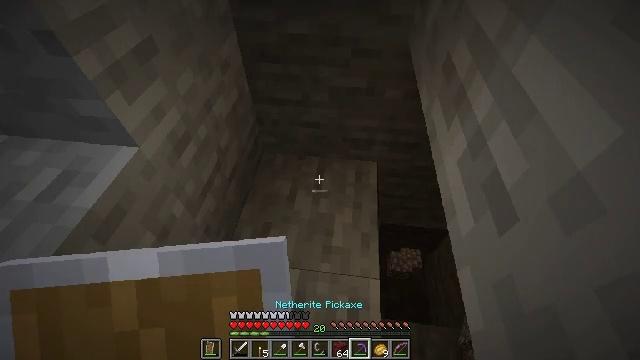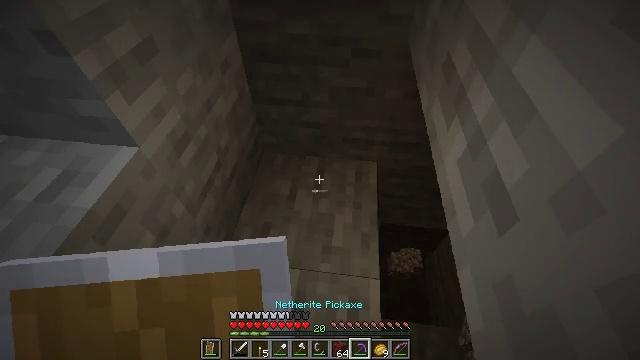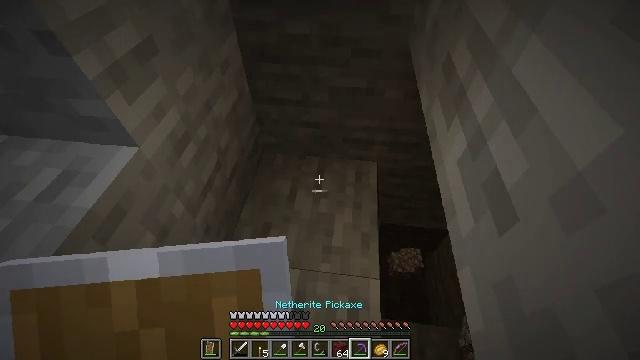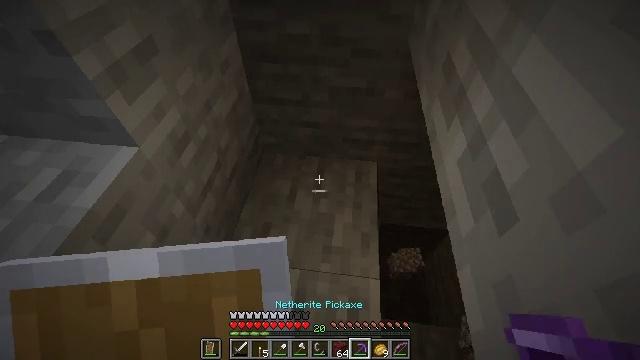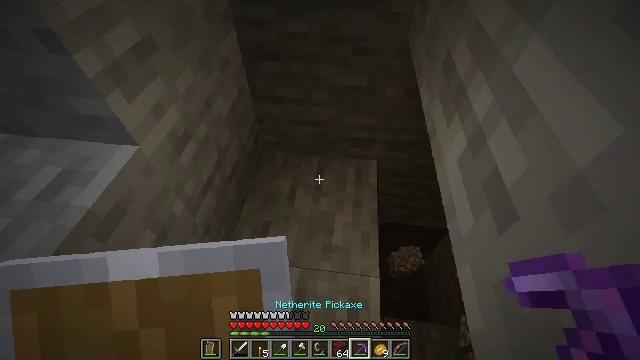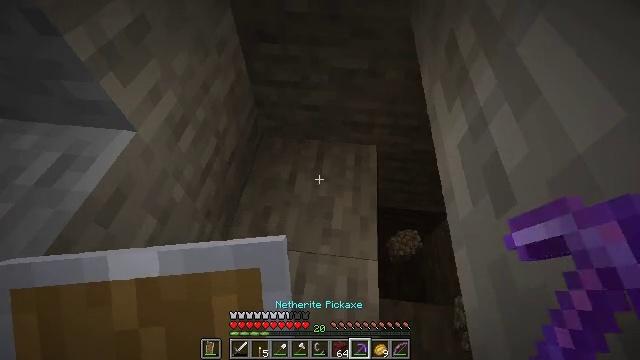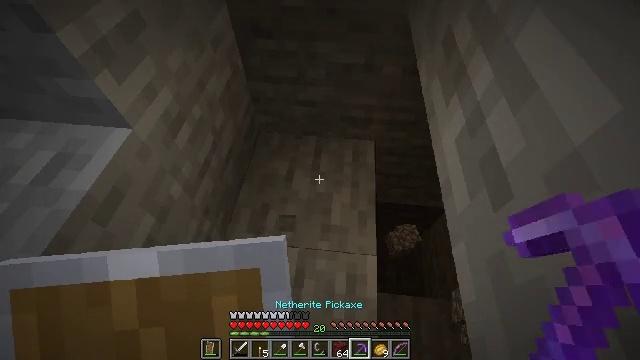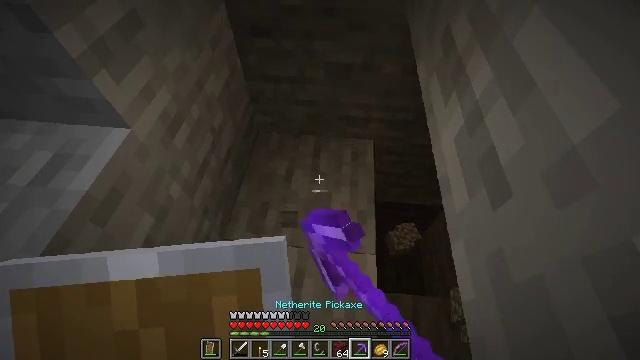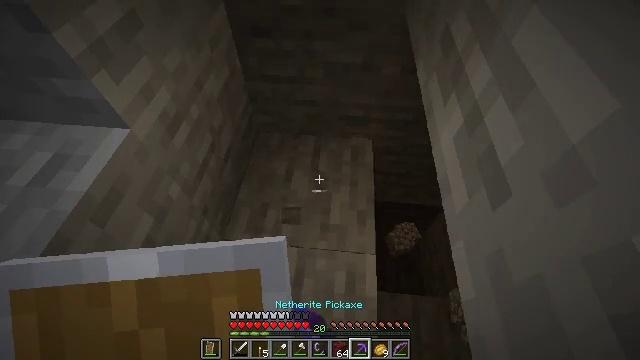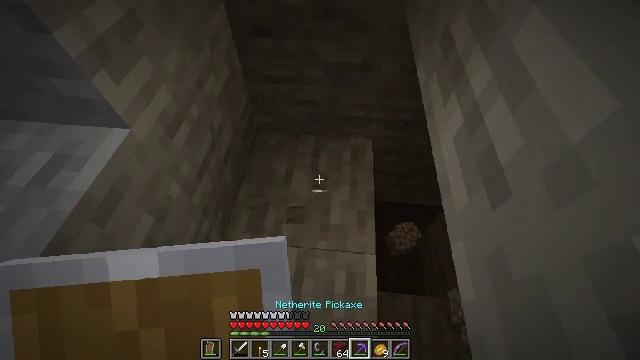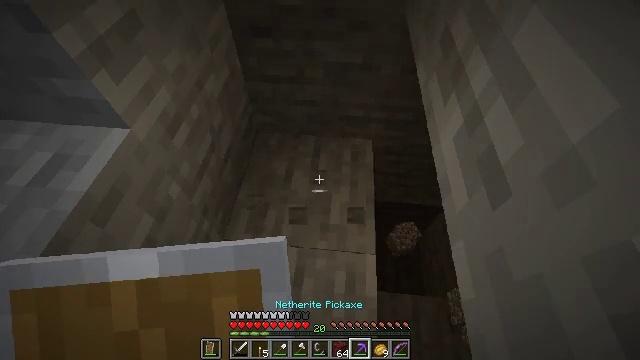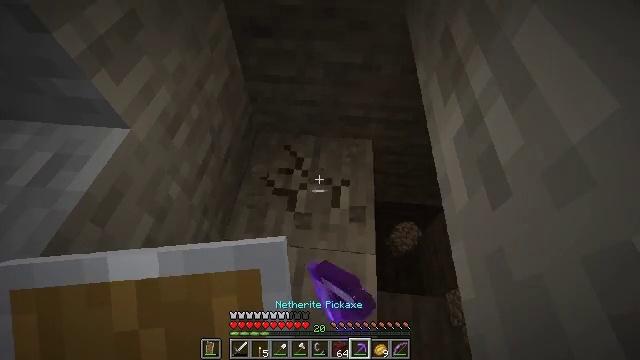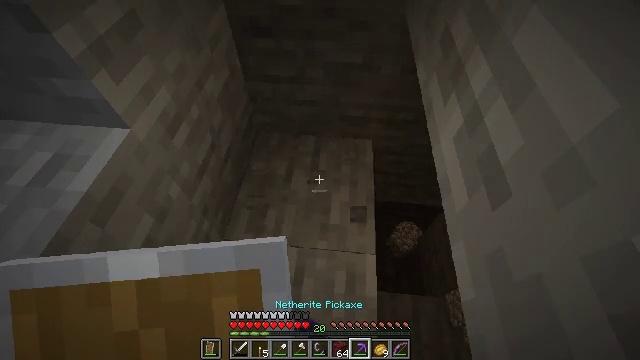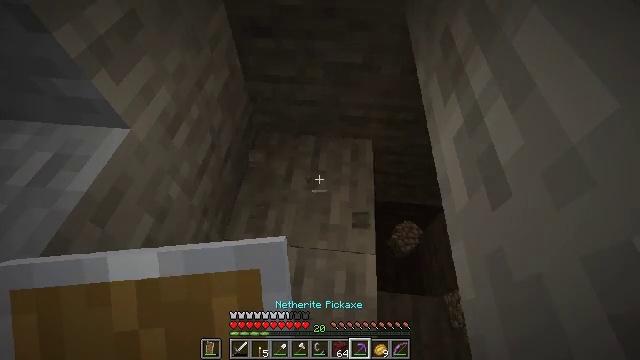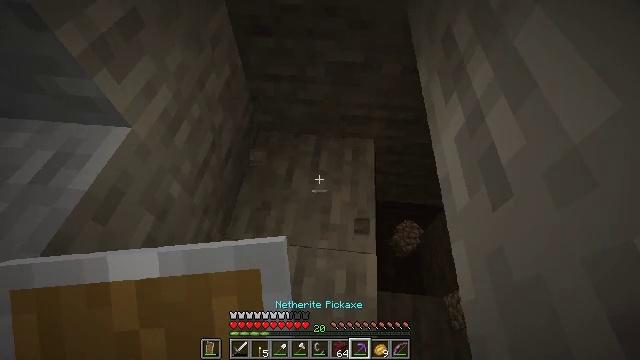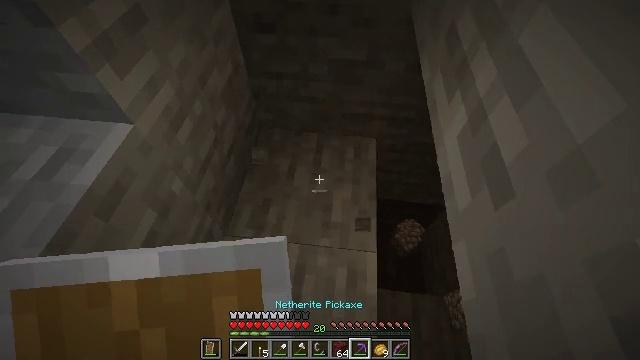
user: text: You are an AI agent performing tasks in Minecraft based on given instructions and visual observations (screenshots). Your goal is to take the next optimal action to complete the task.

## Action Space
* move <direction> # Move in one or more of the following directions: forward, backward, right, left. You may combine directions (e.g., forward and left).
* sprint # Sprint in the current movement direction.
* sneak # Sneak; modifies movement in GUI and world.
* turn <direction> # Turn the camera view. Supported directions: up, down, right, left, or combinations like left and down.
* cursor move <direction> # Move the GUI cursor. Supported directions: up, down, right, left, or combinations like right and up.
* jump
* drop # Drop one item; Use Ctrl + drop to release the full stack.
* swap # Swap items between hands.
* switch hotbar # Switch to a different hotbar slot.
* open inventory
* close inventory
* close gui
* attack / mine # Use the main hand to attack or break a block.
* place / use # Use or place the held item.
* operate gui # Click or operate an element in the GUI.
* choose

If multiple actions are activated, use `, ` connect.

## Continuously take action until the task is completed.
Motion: motion action
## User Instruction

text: Dig up the stone with a tool.
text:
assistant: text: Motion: no_op
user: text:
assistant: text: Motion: no_op
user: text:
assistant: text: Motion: no_op
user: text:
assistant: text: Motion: no_op
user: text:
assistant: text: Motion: turn down
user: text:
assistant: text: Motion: attack / mine
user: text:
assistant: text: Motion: attack / mine
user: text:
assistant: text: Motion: attack / mine
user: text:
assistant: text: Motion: attack / mine
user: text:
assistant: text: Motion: attack / mine
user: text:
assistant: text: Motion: attack / mine
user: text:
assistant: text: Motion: no_op
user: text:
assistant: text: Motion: no_op
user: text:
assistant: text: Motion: no_op
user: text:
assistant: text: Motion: no_op
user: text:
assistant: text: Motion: attack / mine
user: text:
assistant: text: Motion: attack / mine
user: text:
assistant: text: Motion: turn left and down, attack / mine
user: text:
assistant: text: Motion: turn left and down
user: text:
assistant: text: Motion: turn left
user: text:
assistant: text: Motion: move forward and move right, turn left and down
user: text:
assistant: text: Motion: move forward and move right, turn left and down
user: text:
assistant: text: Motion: move forward and move right, turn left and down
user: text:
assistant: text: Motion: move forward and move right, turn left
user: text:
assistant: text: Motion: move forward and move right, turn left
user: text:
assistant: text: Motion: move forward and move right, turn left
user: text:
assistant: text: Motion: turn left
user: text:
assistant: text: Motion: turn left
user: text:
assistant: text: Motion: turn left
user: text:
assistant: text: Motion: turn left